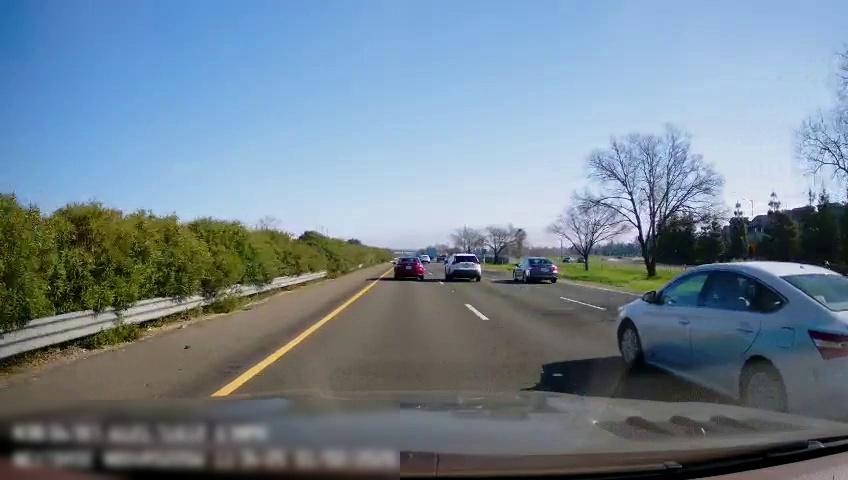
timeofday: Day
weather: Sunny
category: Drivable Space
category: Vehicles | Car
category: Vehicles | Car
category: Vehicles | Car
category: Vehicles | Car
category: Lanes | Current Lane
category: Lanes | Current Lane
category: Lanes | Alternate Lane
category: Lanes | Alternate Lane